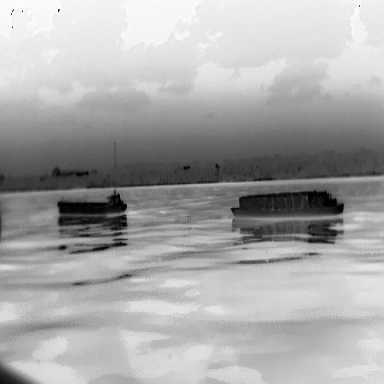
There is a fishing_boat in the infrared image.